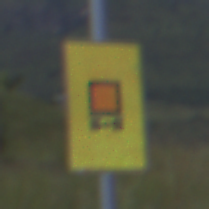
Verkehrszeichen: KennzeichnungspflichtigeFahrzeugeGefaehrlicheGueterOhnePfeilsymbol
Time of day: SunriseSunset
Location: Outdoor (Nature)
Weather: PartlyCloudy
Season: NotSpecified
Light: Natural